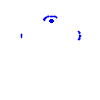
Particle: pion